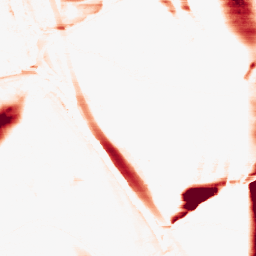
Category: morphological
Decomposition family: morphological_rect
Decomposition parameters: operation: opening
width: 50
height: 3
Upsampling method: bicubic_3x
Upsampling parameters: scale: 3
Upsampling scale: 3